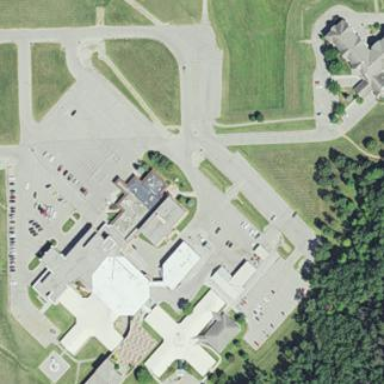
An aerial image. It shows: Hospital providing healthcare services.